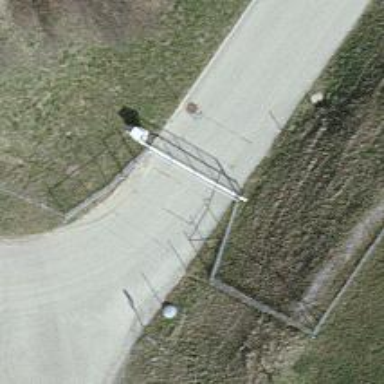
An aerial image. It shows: Lift gate barrier.